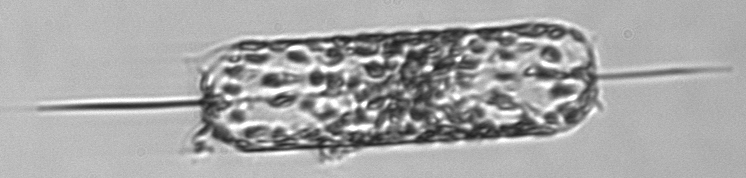
Label: Ditylum_brightwellii